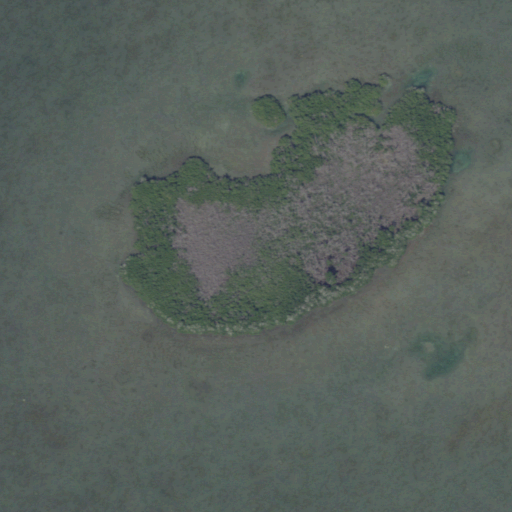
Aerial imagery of island in Florida named Grassy Key containing open water, herbaceous wetlands, and woody wetlands